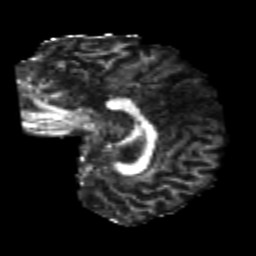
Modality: FA
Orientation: sagittal
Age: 25
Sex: female
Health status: healthy
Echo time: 0.074 s